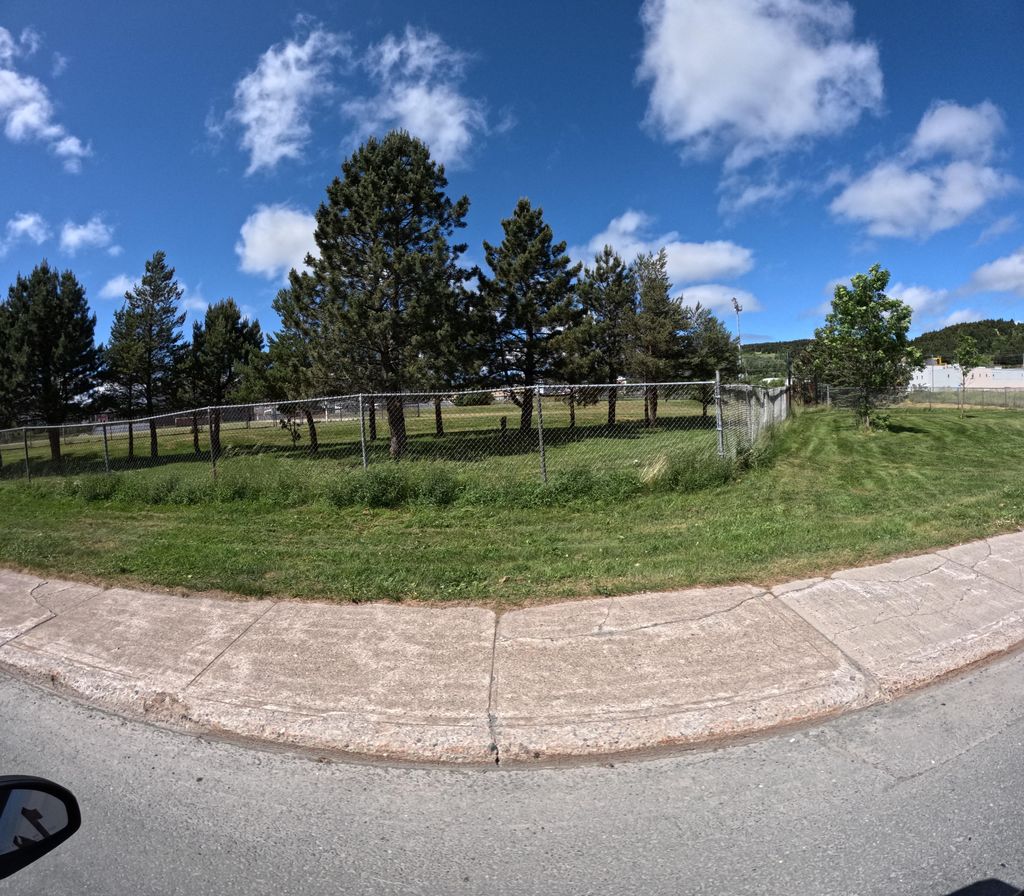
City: st_johns